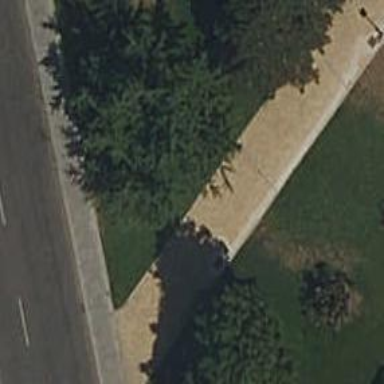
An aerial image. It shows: Path made of paving stones.